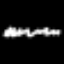
Label: squiggle